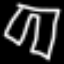
Label: pants